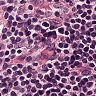
Metastatic tissue present: no